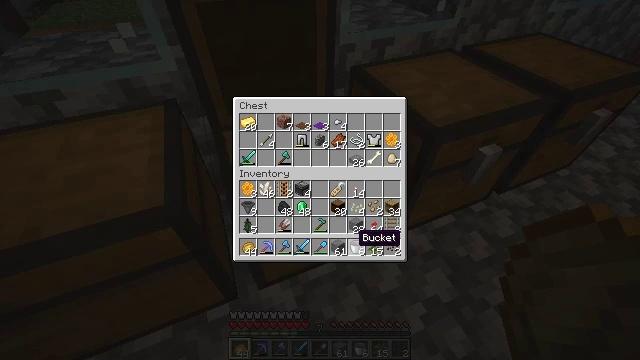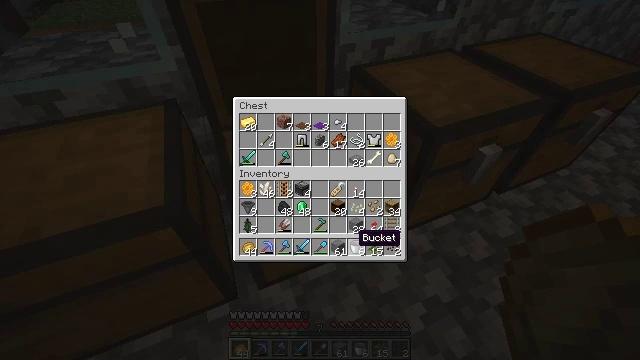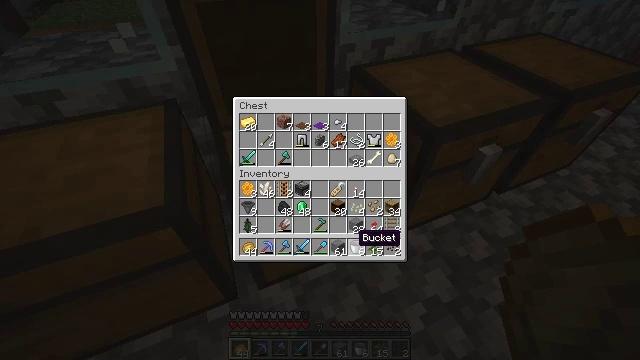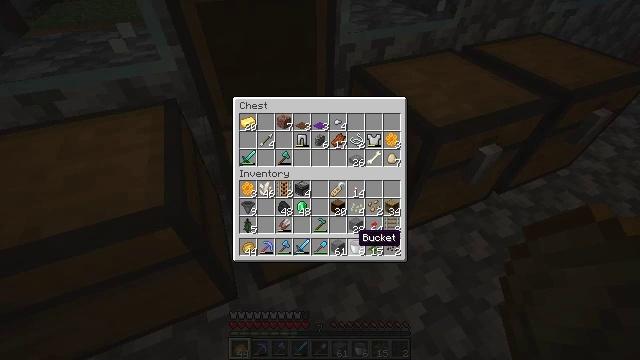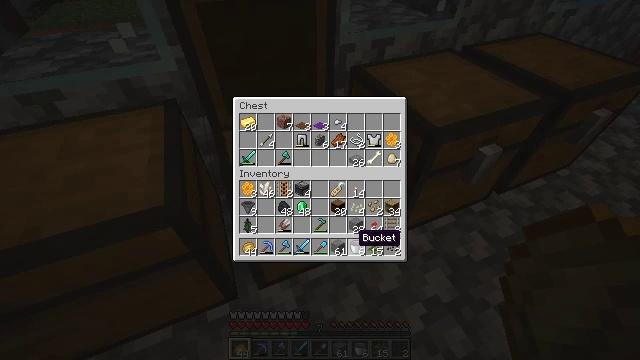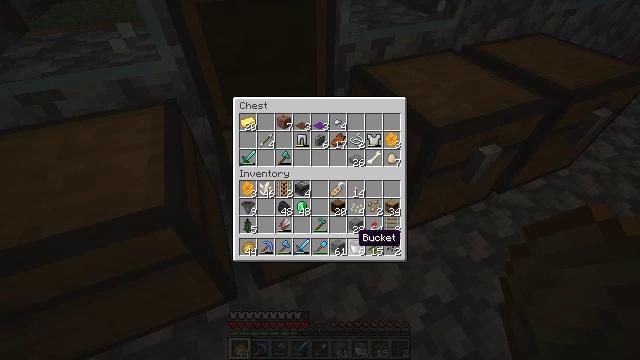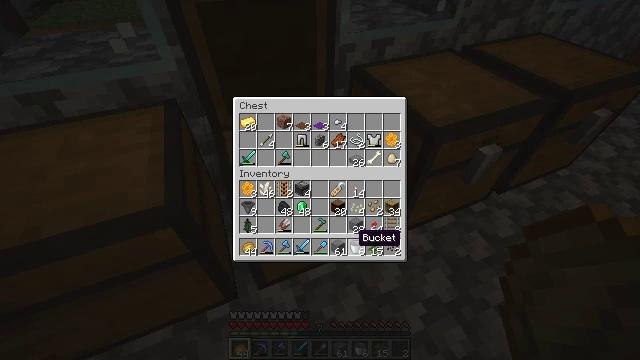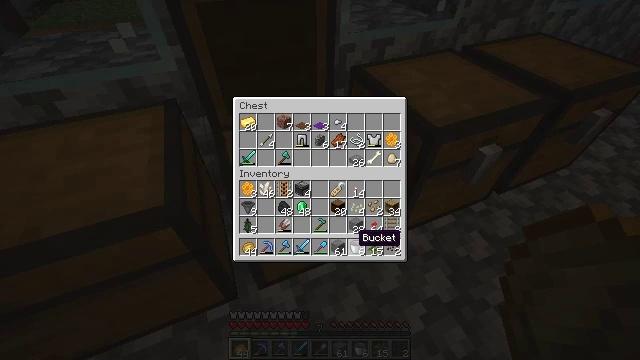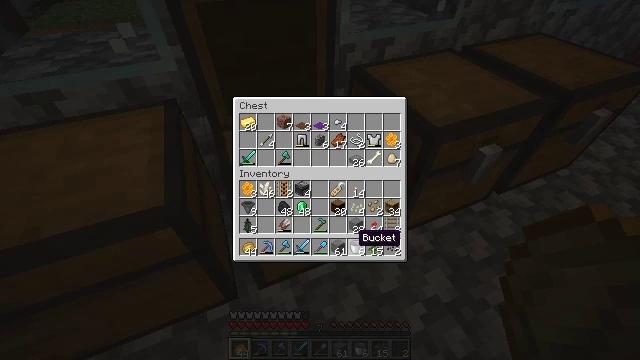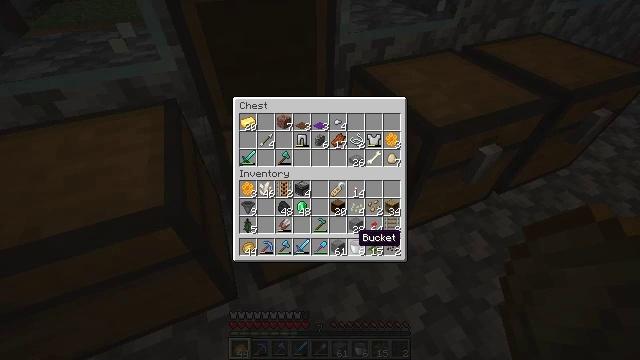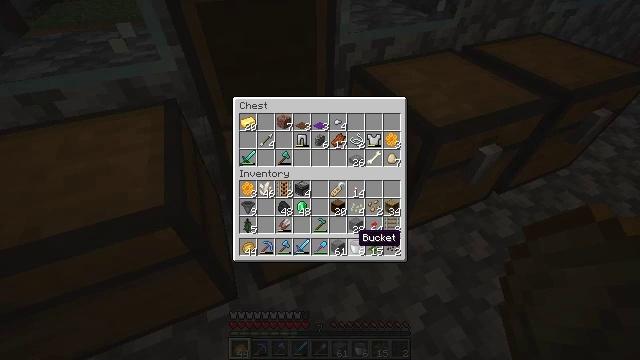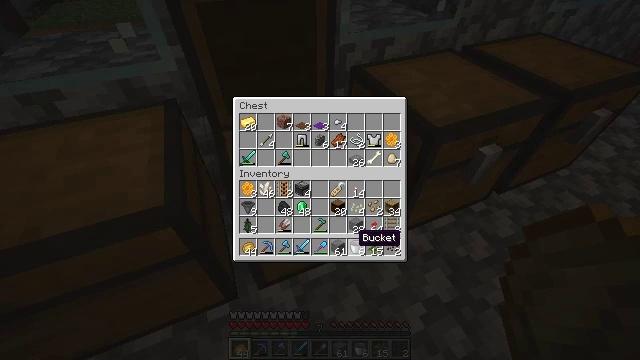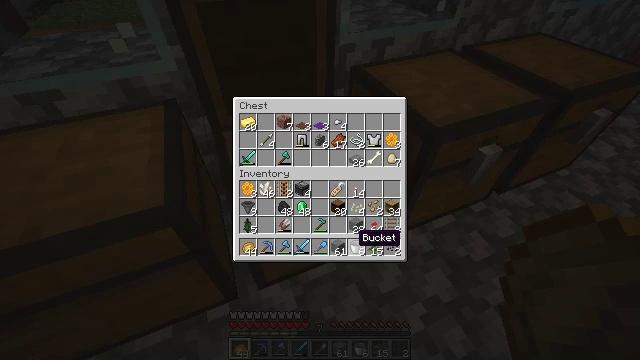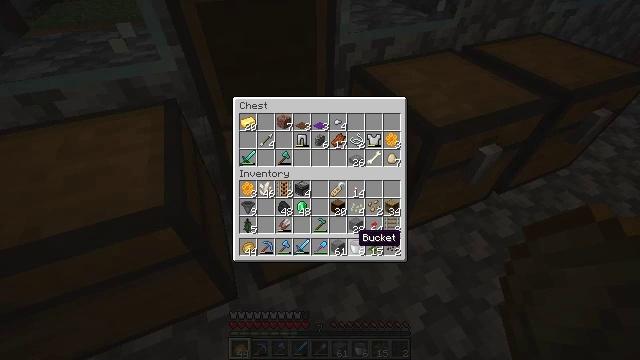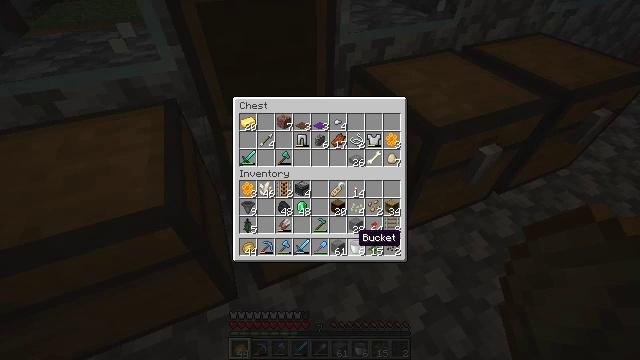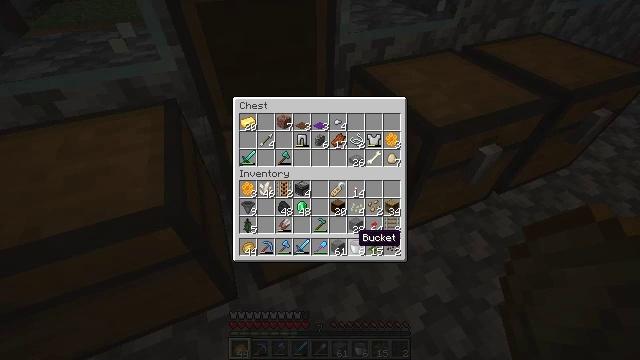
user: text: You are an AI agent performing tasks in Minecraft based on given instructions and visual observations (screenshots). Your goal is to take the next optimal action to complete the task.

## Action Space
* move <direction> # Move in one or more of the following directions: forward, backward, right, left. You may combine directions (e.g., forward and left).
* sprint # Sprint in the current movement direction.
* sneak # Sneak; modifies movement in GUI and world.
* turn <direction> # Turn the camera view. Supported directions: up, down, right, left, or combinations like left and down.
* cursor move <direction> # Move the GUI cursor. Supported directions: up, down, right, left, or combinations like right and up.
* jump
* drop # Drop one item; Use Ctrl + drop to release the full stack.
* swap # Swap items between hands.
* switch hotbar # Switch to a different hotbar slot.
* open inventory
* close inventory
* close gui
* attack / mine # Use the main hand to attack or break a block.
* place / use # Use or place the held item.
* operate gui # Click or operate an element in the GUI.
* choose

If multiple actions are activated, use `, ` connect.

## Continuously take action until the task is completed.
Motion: motion action
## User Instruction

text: Collect the brewing stand for reuse.
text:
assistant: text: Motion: no_op
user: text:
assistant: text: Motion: no_op
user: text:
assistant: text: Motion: no_op
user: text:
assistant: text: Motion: no_op
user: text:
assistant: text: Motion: no_op
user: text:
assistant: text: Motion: no_op
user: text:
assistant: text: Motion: no_op
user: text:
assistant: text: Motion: no_op
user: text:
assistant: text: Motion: no_op
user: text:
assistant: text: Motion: no_op
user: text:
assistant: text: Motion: no_op
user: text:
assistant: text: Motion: no_op
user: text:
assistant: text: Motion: no_op
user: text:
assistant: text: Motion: no_op
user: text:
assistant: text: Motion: no_op
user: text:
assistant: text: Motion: no_op
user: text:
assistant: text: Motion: no_op
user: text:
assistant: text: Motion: no_op
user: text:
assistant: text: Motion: no_op
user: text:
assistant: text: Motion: no_op
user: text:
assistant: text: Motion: no_op
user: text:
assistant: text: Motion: no_op
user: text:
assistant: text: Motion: no_op
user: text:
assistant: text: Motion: no_op
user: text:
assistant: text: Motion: no_op
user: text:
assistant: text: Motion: no_op
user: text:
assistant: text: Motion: no_op
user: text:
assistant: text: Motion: no_op
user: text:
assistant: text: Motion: no_op
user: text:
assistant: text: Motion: no_op